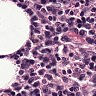
Metastatic tissue present: no